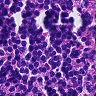
Metastatic tissue present: no